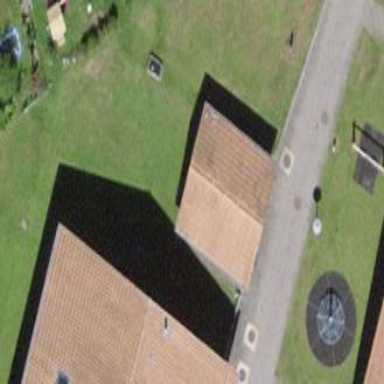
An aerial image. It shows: Building with gabled roof.